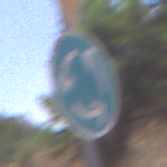
Verkehrszeichen: Kreisverkehr
Zusatzzeichen oben: VorfahrtGewaehren
Umgebung: Outdoor, RoadRail
Tageszeit: Midday
Wetter: Clear
Licht: Natural
Jahreszeit: NotSpecified
Kontrast: HighContrast